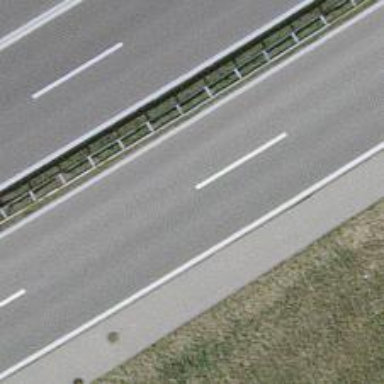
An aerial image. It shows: Asphalt motorway.